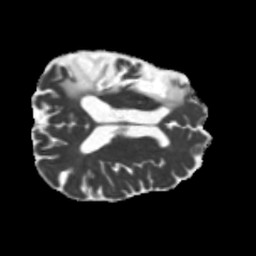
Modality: MD
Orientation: axial
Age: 56
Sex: male
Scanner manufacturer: siemens
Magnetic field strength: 3 T
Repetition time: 5.25 s
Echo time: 0.08 s